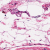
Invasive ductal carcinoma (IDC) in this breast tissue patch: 0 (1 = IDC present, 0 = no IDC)